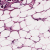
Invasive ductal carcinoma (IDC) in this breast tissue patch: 1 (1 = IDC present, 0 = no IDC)